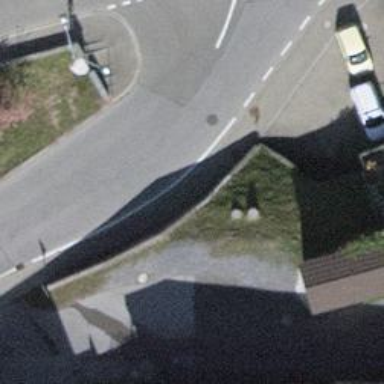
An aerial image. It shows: Sidewalk.